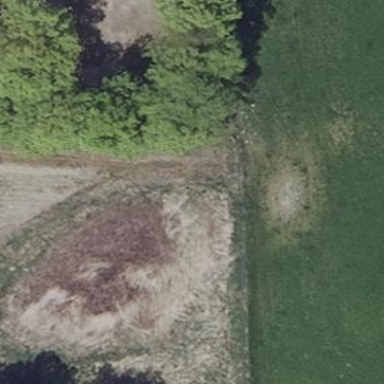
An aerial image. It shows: Wetland area.